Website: bh-photo
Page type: gifting
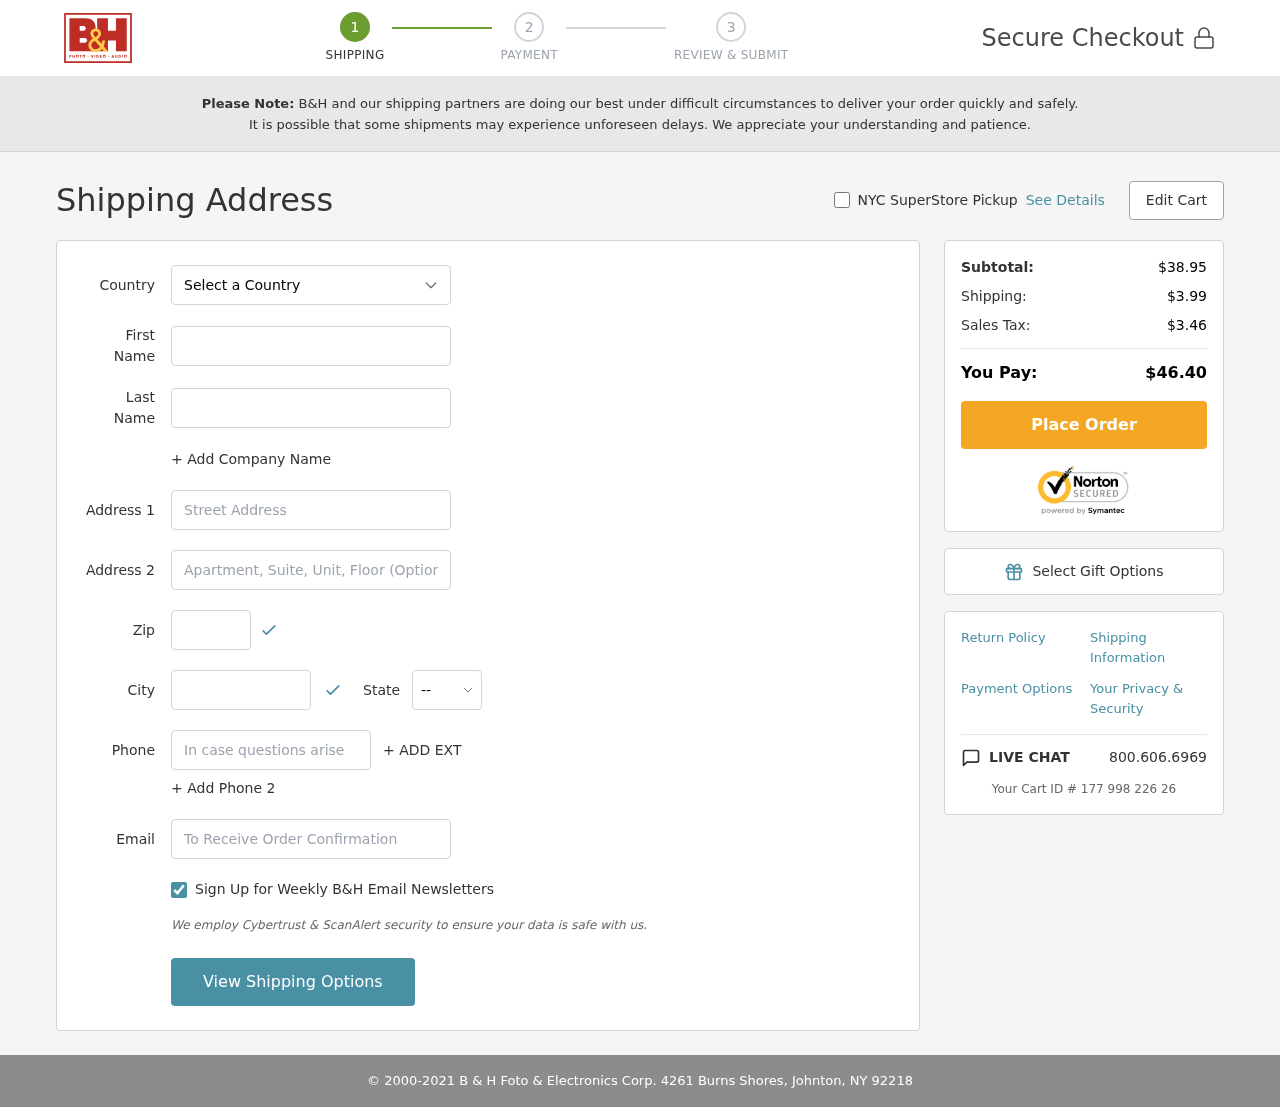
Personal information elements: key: PII_CITY
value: Johnton
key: PII_COUNTRY
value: United States
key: PII_EMAIL
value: michelle_griffin@gmail.com
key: PII_FIRSTNAME
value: Michelle
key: PII_LASTNAME
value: Griffin
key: PII_PHONE
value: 5387130401
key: PII_POSTCODE
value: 92218
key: PII_STATE_ABBR
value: NY
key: PII_STREET
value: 4261 Burns Shores
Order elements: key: ORDER_SUBTOTAL
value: $38.95
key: ORDER_SHIPPING_COST
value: $3.99
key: ORDER_TAX
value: $3.46
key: ORDER_TOTAL
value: $46.40
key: ORDER_ID
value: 177 998 226 26